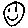
Label: smiley face